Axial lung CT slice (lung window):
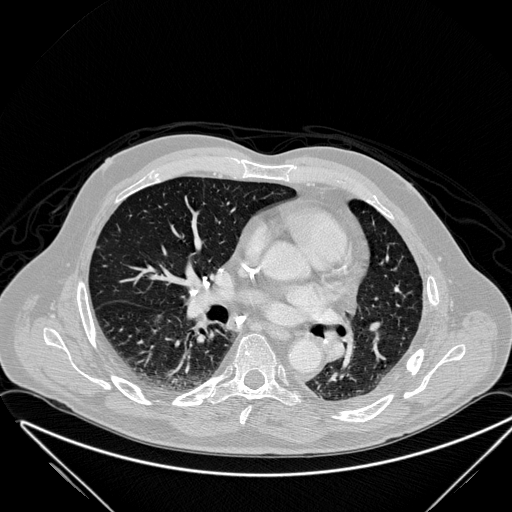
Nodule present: no